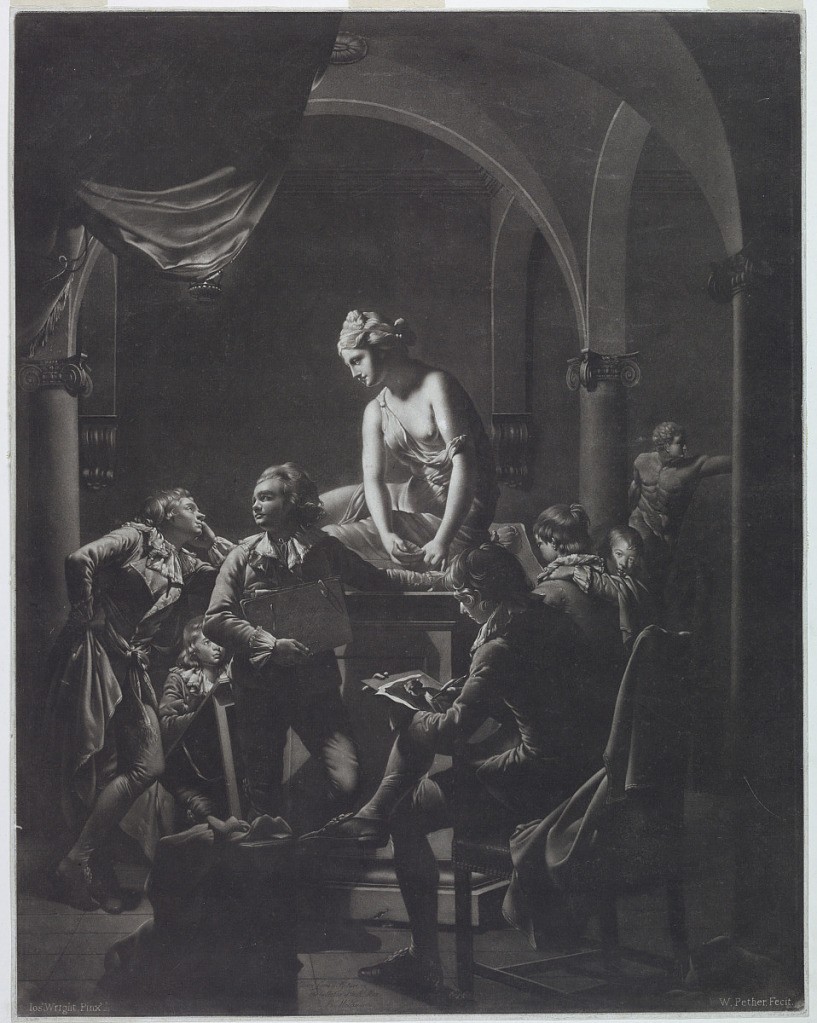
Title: The Drawing Academy
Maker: William Pether, English, ca. 1738 - 1821
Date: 1772
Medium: Mezzotint on paper
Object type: Print
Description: Six students are gatehred around the statue, under a vaulted ceiling.